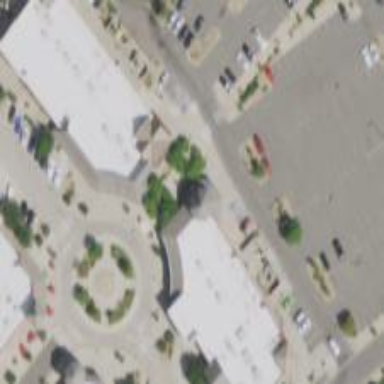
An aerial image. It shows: Retail building.